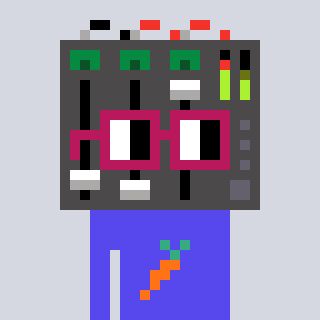
a pixel art character with square dark red glasses, a mixer-shaped head and a computerblue-colored body on a cool background